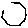
Label: hexagon